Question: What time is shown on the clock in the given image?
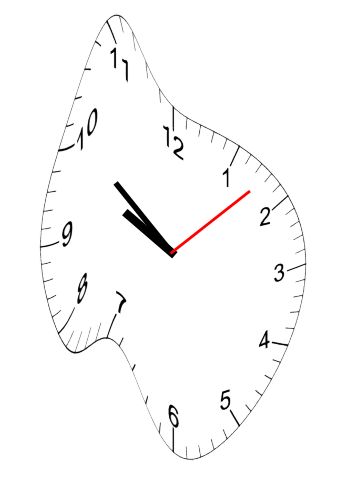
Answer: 09:51:08